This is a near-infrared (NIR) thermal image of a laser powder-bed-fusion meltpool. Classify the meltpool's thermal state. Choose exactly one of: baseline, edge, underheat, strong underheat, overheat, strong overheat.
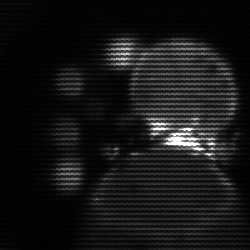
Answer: edge